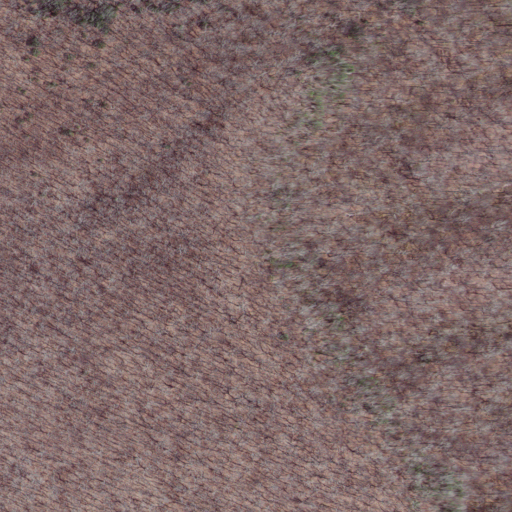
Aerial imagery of cliff(s) in Virginia named High Point containing deciduous forest and mixed forest